Question: I try to get my penplotter to work from within java.
I have a start but I don't know how to continue.
This is what I have:
'''
public static void main(String[] args) {
try {
Runtime runTime = Runtime.getRuntime();
Process process = runTime.exec("chiplotle");
BufferedReader in = new BufferedReader(new InputStreamReader(process.getInputStream()));
String line = null;
System.out.println("this prints fine");
while ((line = in.readLine()) != null) {
System.out.println(line);
}
System.out.println("it never reaches this...");
}
catch (IOException e) {
e.printStackTrace();
}
}
'''
This is the output in the console:

I typed the 11 myself. But it doesn't do anything with it.
Also it never prints:
'''
System.out.println("it never reaches this...");
'''
So it looks like my program is halted for input, is that correct?
And how can I get further?
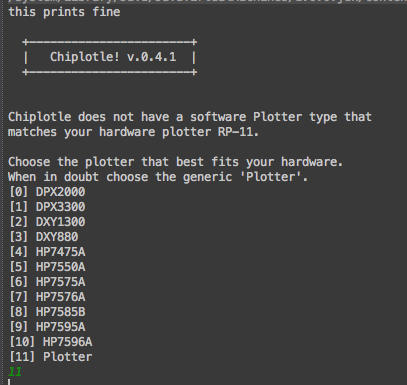
Answer: 1. You should read from the InputStream in a bacgkround thread.
2. You need to get the Process's OutputStream and then write to it.
---
'''
OutputStream os = process.getOutputStream();
BufferedWriter bw = new BufferedWriter(new OutputStreamWriter(os));
PrintWriter pw = new PrintWriter(bw);
// now you can write to the Process, i.e., pw.println("11");
'''
You will need to not just print but also to analyze the text that your InputStream sends you to decide when to write back to the process via the PrintWriter.